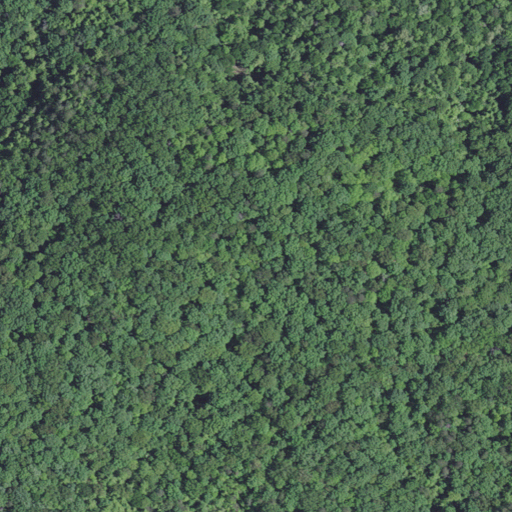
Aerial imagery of mountain in Kentucky named Long Point containing mixed forest, deciduous forest, and open development